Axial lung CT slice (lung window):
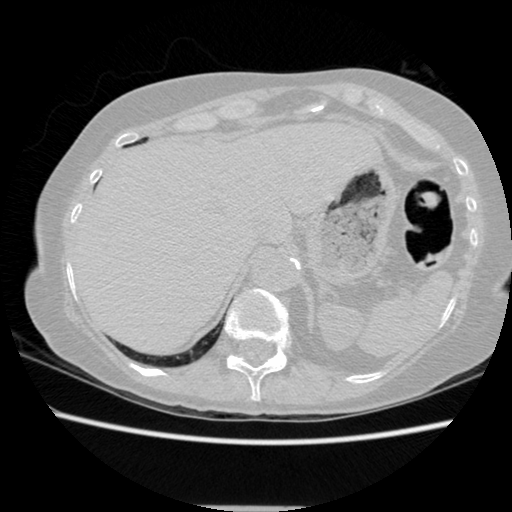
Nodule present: no